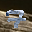
Label: 7